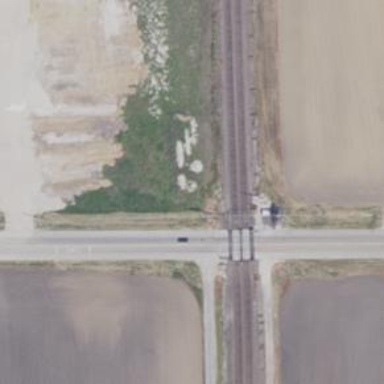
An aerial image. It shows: Level crossing with lights and barriers.